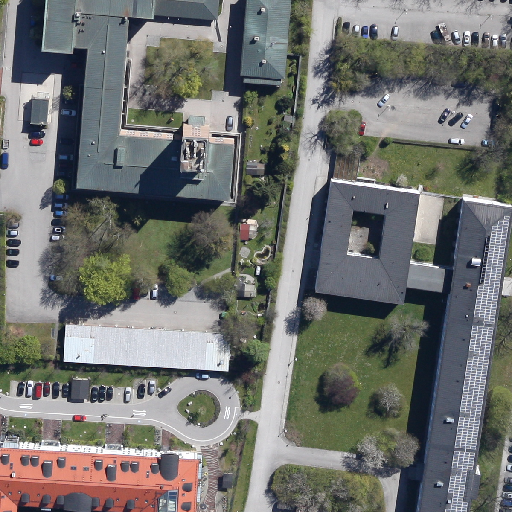
Referring expression: low vegetation surrounded by building